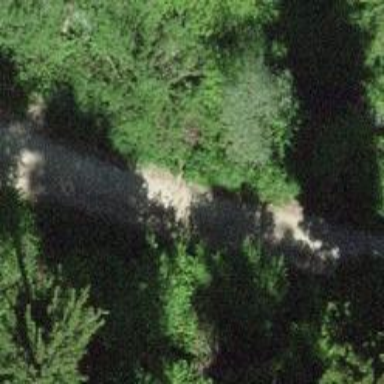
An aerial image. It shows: Gravel track with grade2 quality.